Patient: sex F, age 54
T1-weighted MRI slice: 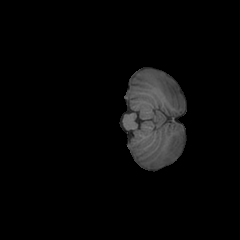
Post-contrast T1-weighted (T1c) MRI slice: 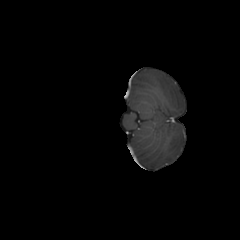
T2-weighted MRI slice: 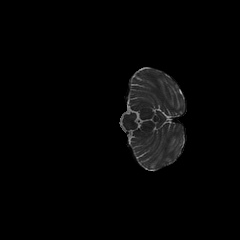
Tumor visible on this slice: no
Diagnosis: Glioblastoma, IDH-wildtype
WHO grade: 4